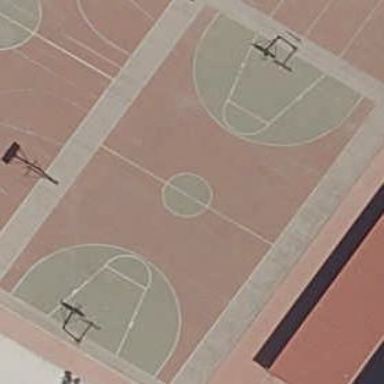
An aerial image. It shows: Basketball court in the leisure land pitch.